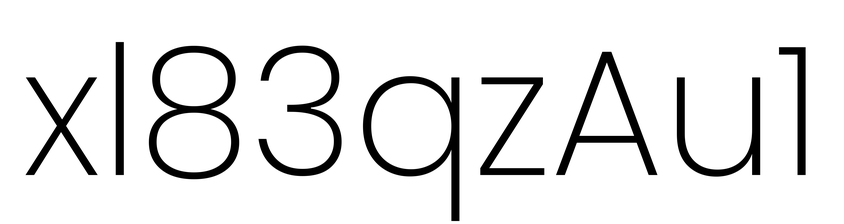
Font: Poppins-ExtraLight